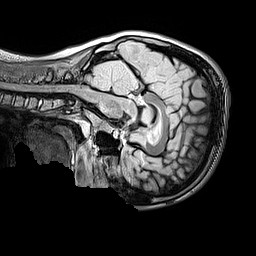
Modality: FLAIR
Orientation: sagittal
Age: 12
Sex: male
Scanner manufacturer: siemens
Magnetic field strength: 3 T
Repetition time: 5 s
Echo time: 0.388 s